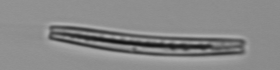
Label: pennate_Thalassionema